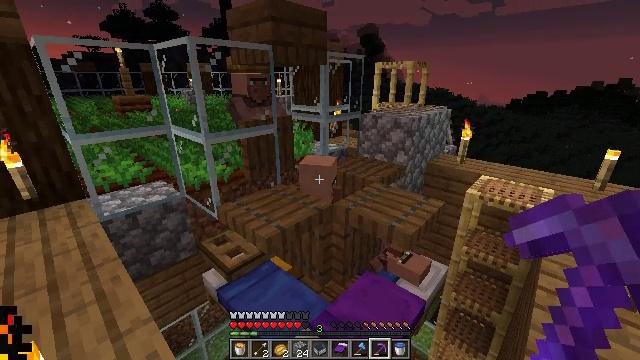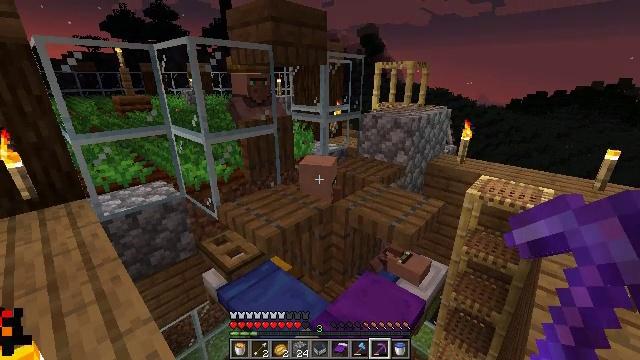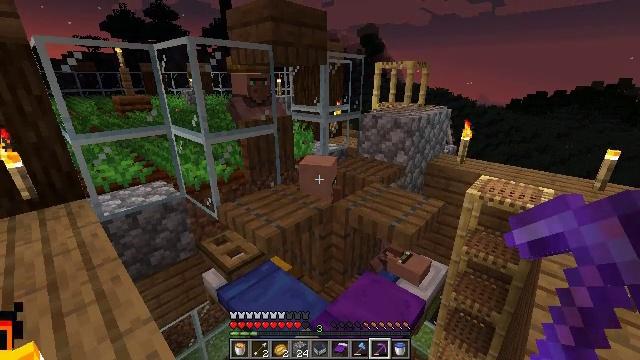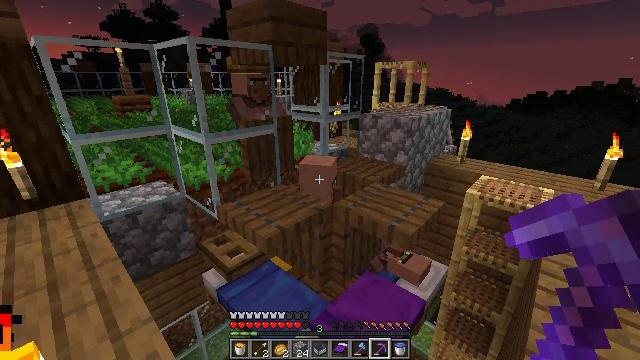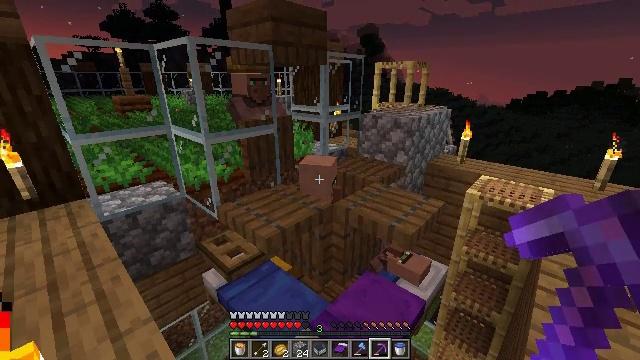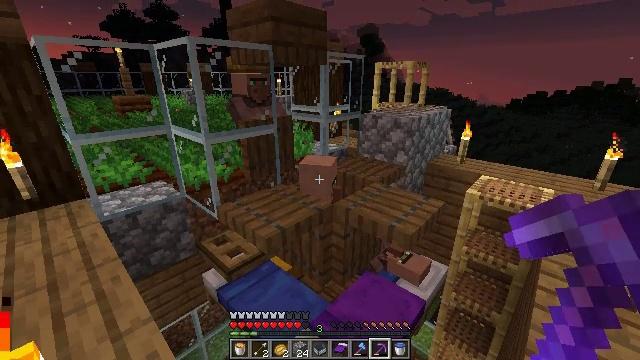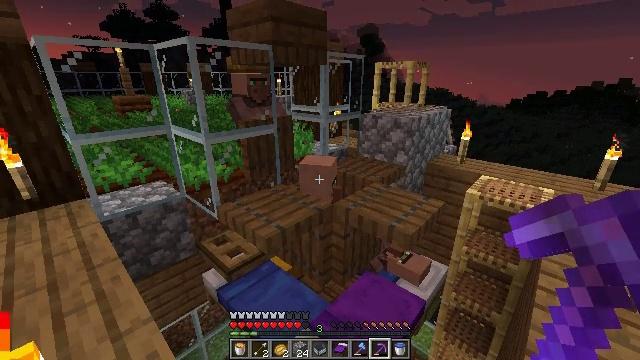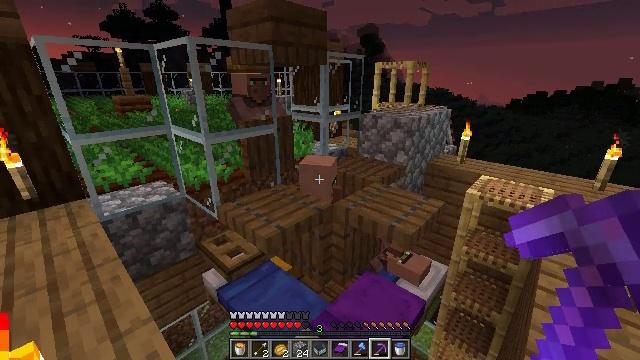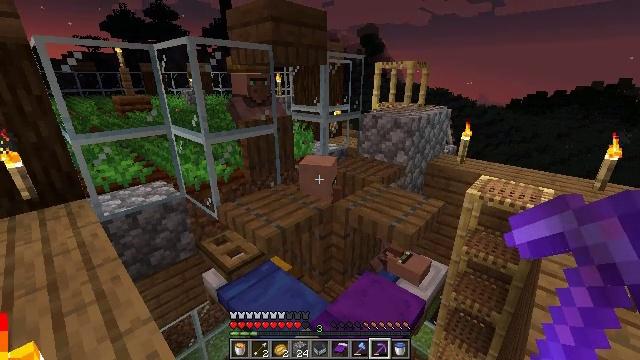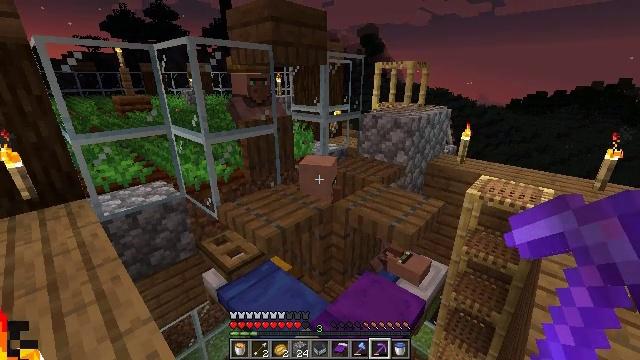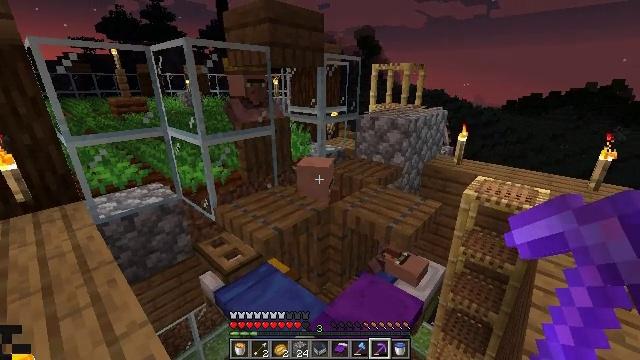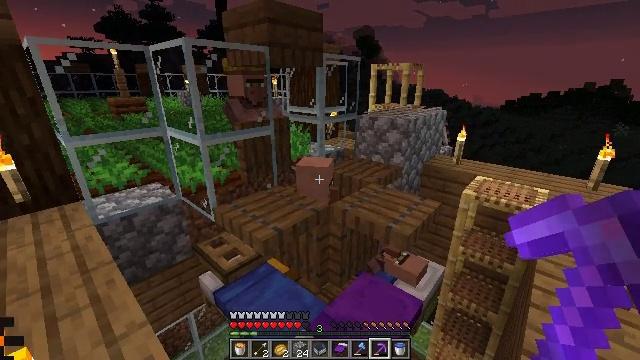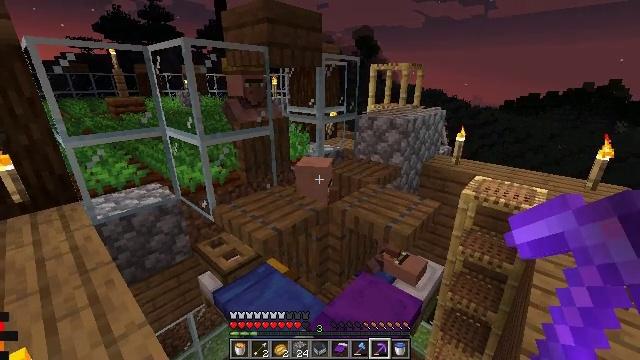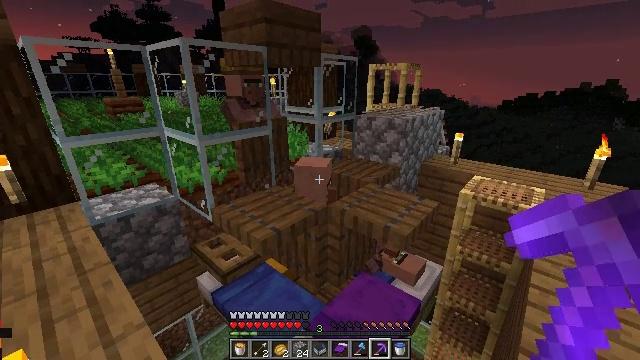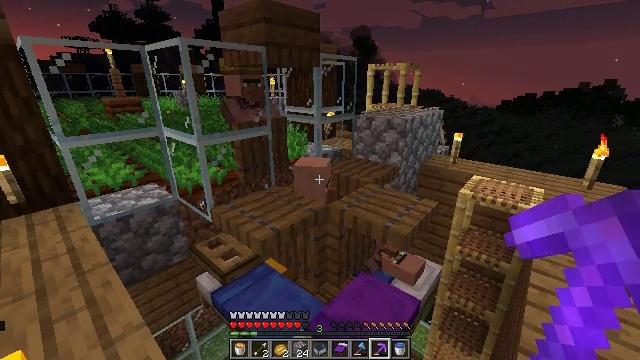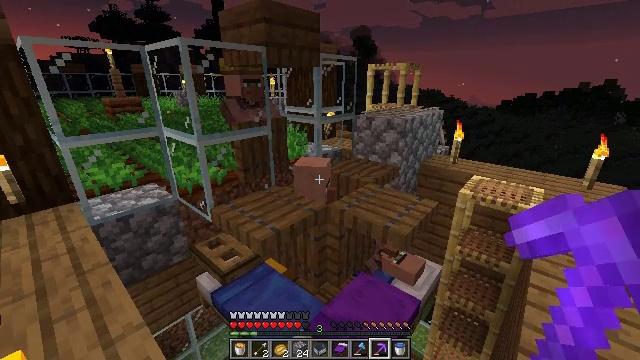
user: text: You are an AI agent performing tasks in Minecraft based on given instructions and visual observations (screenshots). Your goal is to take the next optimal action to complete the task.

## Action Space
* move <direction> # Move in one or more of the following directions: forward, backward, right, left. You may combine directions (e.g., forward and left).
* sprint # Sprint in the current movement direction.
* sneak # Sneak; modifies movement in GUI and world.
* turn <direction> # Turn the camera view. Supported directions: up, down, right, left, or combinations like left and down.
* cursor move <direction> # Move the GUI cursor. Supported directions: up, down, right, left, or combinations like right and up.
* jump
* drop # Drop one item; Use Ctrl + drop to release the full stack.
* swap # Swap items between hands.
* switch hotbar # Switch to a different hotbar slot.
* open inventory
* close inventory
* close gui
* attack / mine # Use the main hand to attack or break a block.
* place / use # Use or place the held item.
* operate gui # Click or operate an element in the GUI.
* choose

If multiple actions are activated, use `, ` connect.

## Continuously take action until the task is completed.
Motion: motion action
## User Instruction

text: Break the cobblestone to create a path.
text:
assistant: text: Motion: no_op
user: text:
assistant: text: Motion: no_op
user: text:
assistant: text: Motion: no_op
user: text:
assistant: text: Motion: no_op
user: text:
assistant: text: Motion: no_op
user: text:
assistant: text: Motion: no_op
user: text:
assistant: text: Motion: no_op
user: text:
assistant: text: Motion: no_op
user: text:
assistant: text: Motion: no_op
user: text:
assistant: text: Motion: no_op
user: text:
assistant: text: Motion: no_op
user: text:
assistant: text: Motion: no_op
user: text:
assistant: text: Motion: no_op
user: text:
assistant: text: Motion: no_op
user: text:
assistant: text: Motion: no_op
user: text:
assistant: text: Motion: no_op
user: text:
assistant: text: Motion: no_op
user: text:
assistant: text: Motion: no_op
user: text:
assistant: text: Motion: no_op
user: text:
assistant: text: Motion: no_op
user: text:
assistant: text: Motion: no_op
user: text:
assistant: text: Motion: no_op
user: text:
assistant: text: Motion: no_op
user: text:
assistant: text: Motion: no_op
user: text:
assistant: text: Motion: no_op
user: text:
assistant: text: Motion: no_op
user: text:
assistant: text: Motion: no_op
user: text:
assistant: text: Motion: no_op
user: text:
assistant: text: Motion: no_op
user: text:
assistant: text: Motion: no_op